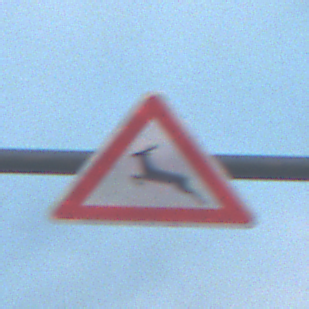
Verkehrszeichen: WildwechselRechts
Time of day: SunriseSunset
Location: Outdoor (Beach)
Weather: PartlyCloudy
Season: NotSpecified
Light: Natural